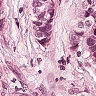
Metastatic tissue present: yes